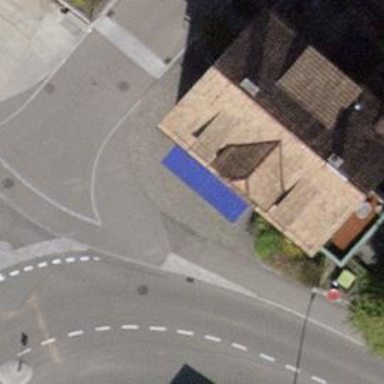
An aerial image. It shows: Convenience shop.